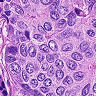
Metastatic tissue present: yes